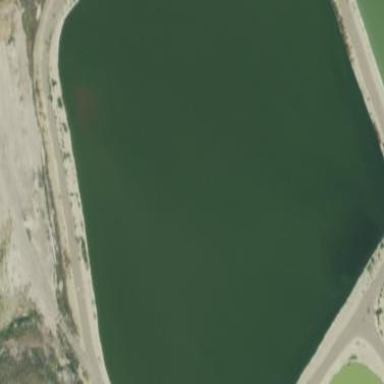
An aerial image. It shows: Reservoir used for sewage.